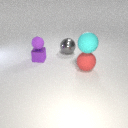
small purple rubber sphere above small purple metal cube